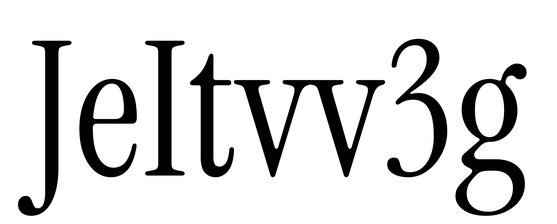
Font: InstrumentSerif-Regular